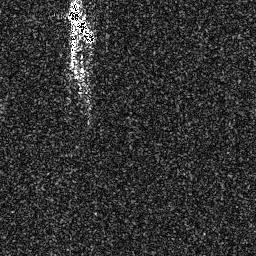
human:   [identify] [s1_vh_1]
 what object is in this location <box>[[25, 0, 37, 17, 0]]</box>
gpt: <ref>1 medium ship at the top</ref>